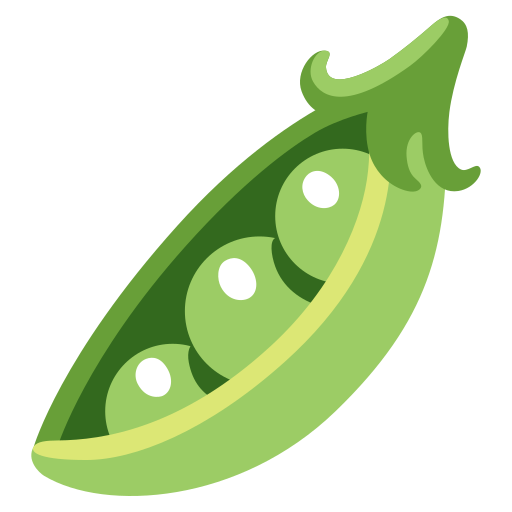
Emoji: 🫛